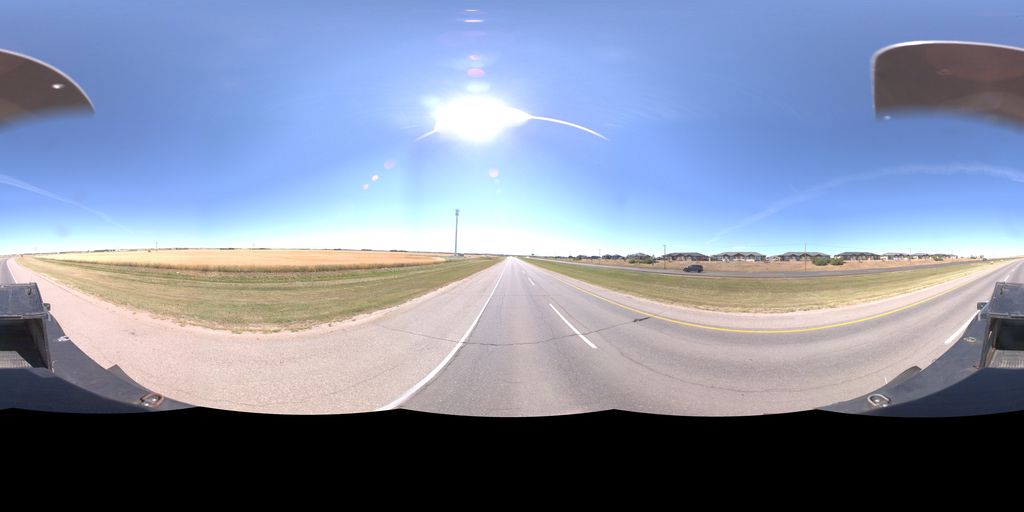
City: saskatoon